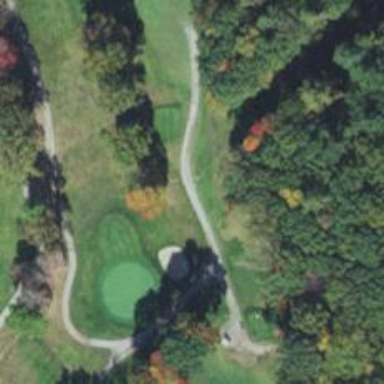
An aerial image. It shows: High-quality path used as golf course track.